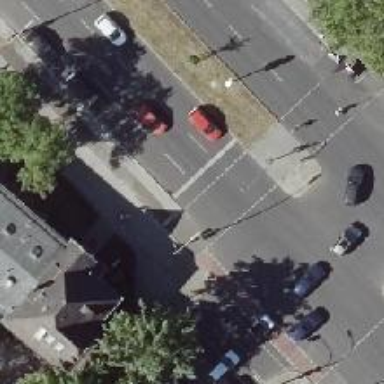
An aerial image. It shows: Road crossing with traffic signals.